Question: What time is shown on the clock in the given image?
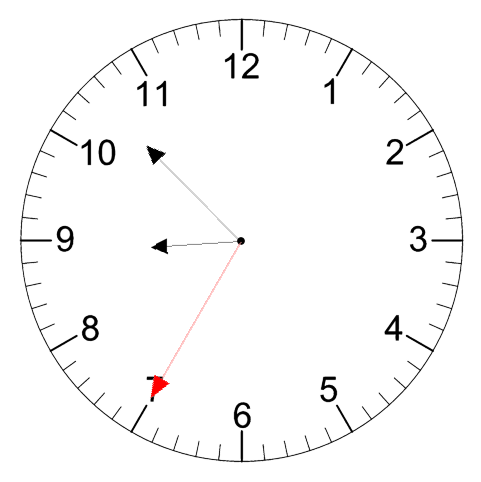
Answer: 08:52:35